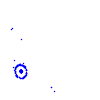
Particle: kaon